Field crop: tomato
Growth stage: 1
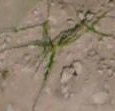
Species: cyperus